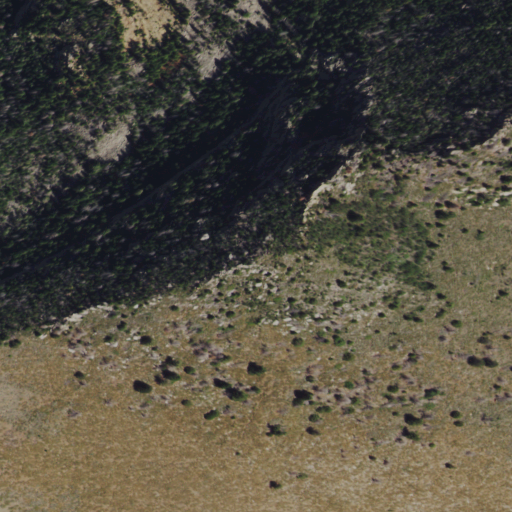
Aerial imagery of mountain in Wyoming named Bragg Mountain containing evergreen forest and shrub